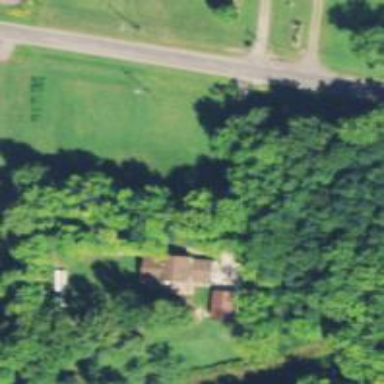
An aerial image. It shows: Driveway.